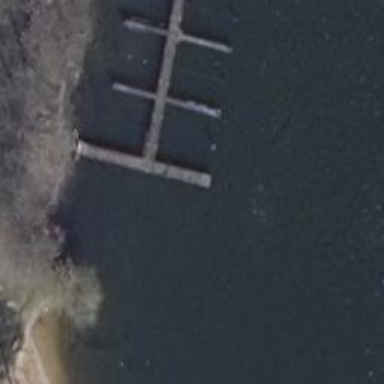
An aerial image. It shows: Man-made pier.